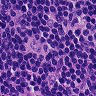
Metastatic tissue present: no